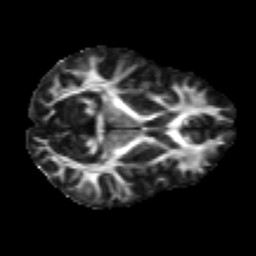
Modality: FA
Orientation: axial
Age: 30
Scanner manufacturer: siemens
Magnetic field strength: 3 T
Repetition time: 4.52 s
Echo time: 0.084 s